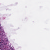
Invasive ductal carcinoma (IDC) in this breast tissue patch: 0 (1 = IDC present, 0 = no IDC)